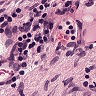
Metastatic tissue present: no